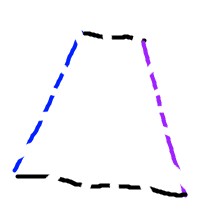
Shape: trapezoid